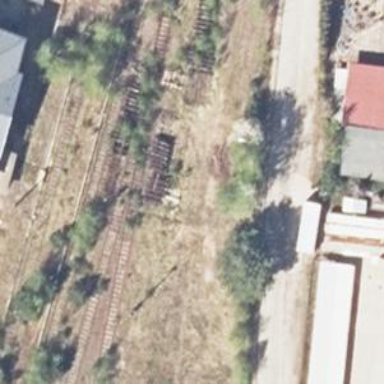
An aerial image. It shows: Abandoned railway yard.